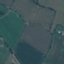
Land use / land cover: Pasture